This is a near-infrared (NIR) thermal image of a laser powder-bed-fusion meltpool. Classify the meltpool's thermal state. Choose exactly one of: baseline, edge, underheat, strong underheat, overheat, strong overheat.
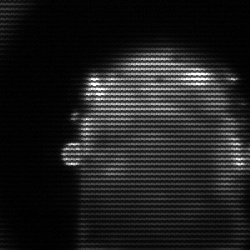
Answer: baseline